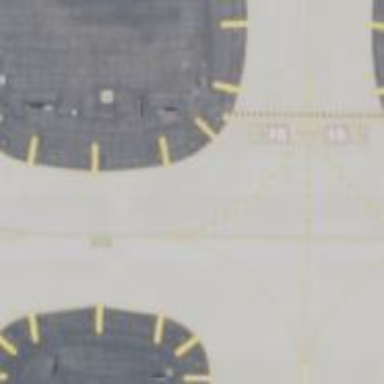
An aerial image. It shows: View of taxiway at the airport.